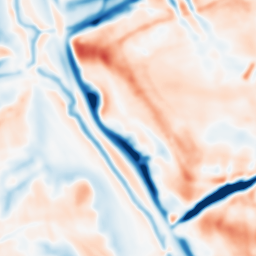
Category: multiscale
Decomposition family: dog
Decomposition parameters: sigma_low: 2
sigma_high: 10
Upsampling method: linear_exact
Upsampling parameters: scale: 2
Upsampling scale: 2